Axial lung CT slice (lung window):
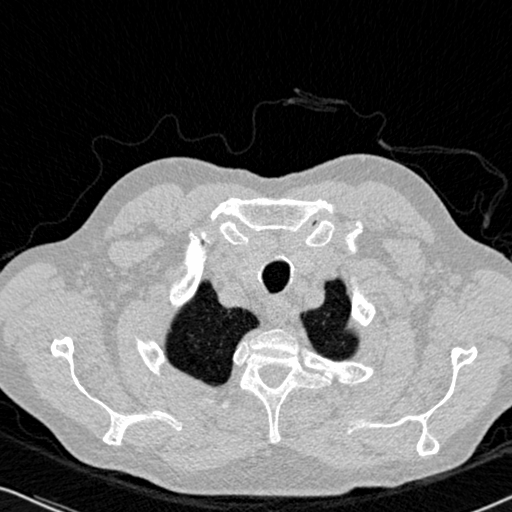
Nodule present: no